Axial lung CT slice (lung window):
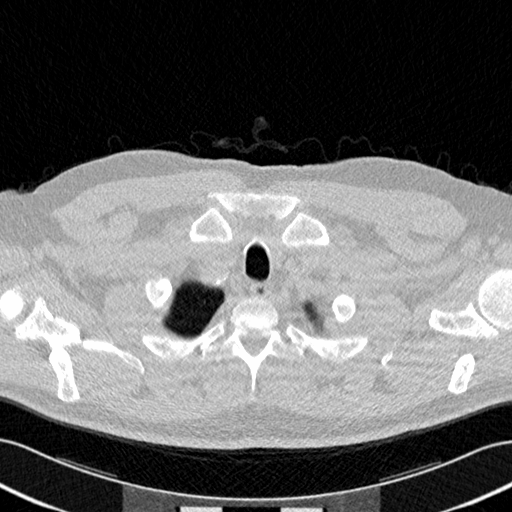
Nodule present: no